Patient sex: F
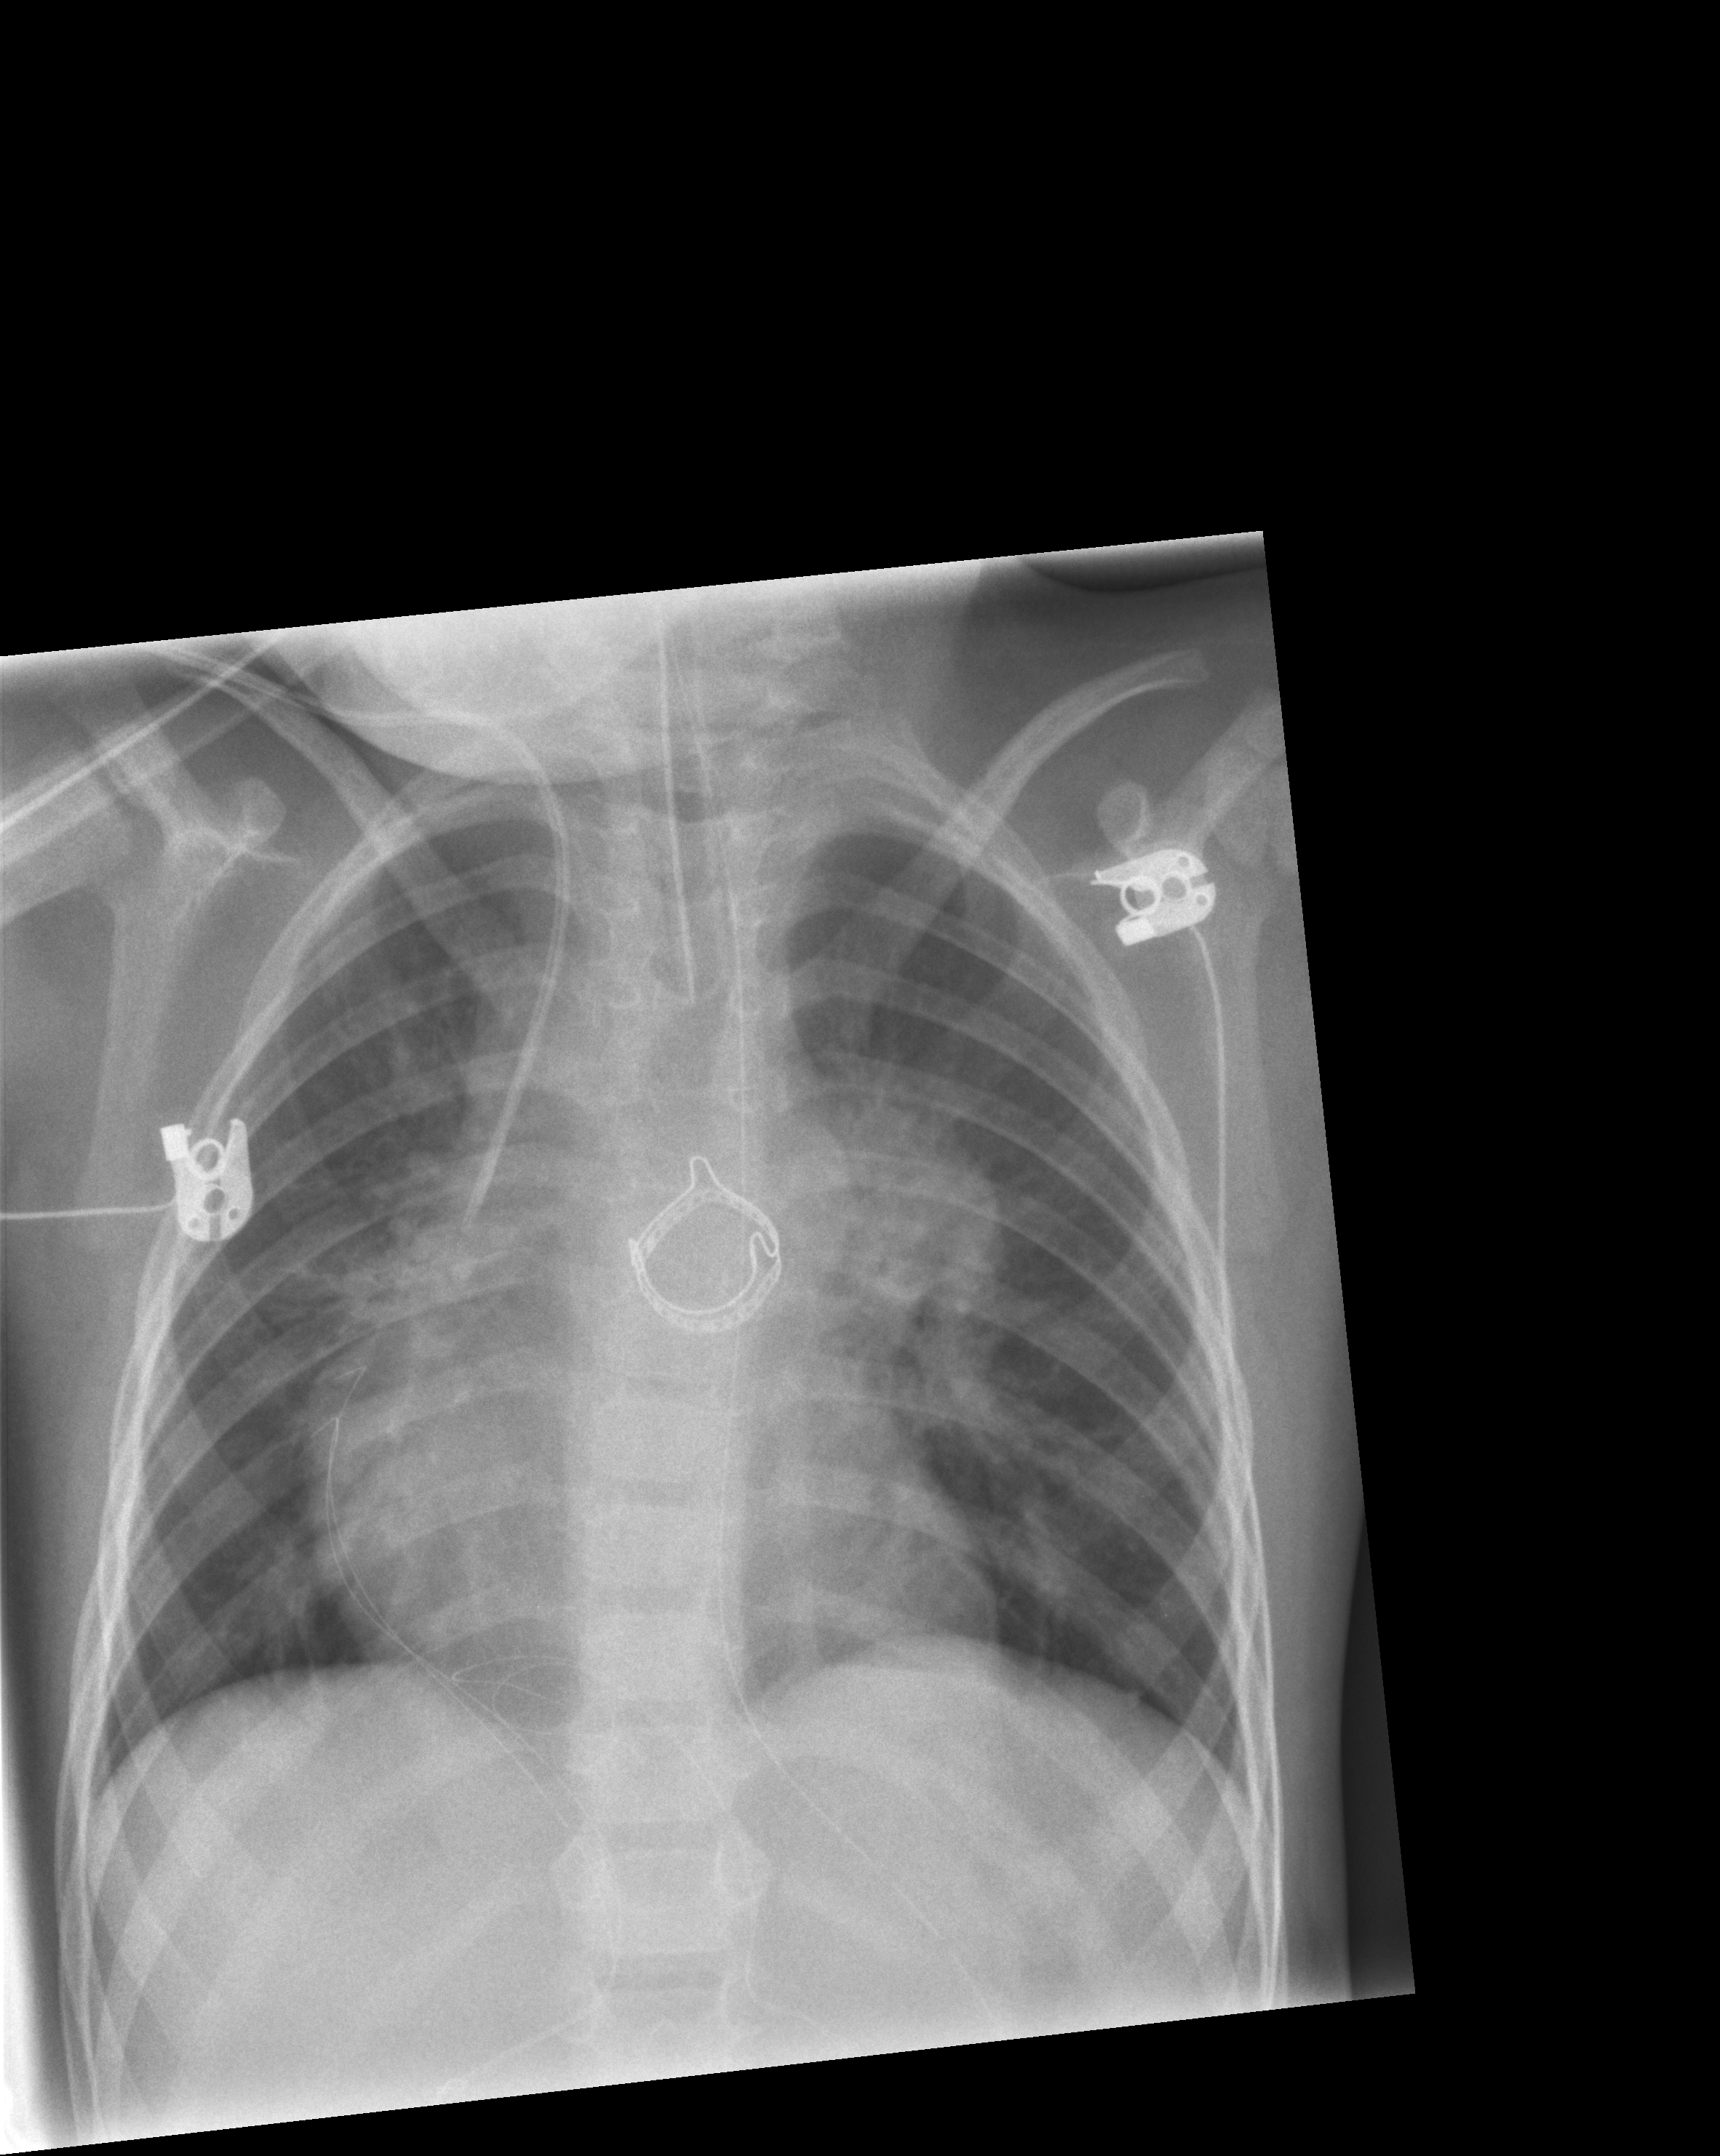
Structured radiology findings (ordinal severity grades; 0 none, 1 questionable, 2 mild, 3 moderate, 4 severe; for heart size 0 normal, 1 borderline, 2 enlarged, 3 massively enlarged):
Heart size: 2
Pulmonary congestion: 1
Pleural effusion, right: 0
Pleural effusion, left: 0
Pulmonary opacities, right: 0
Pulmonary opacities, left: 2
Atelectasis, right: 0
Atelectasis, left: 0